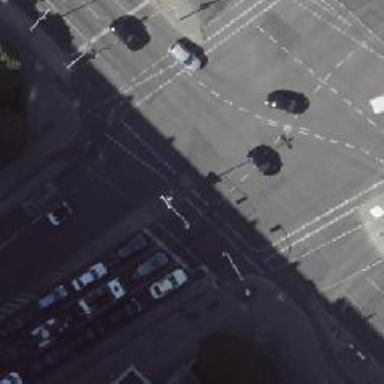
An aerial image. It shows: Crossing with traffic signals and central island.